Question: Game Rule: Clicking a light toggles itself and its adjacent (up, down, left, right) lights. What is the minimum number of clicks required to turn off all the lights?
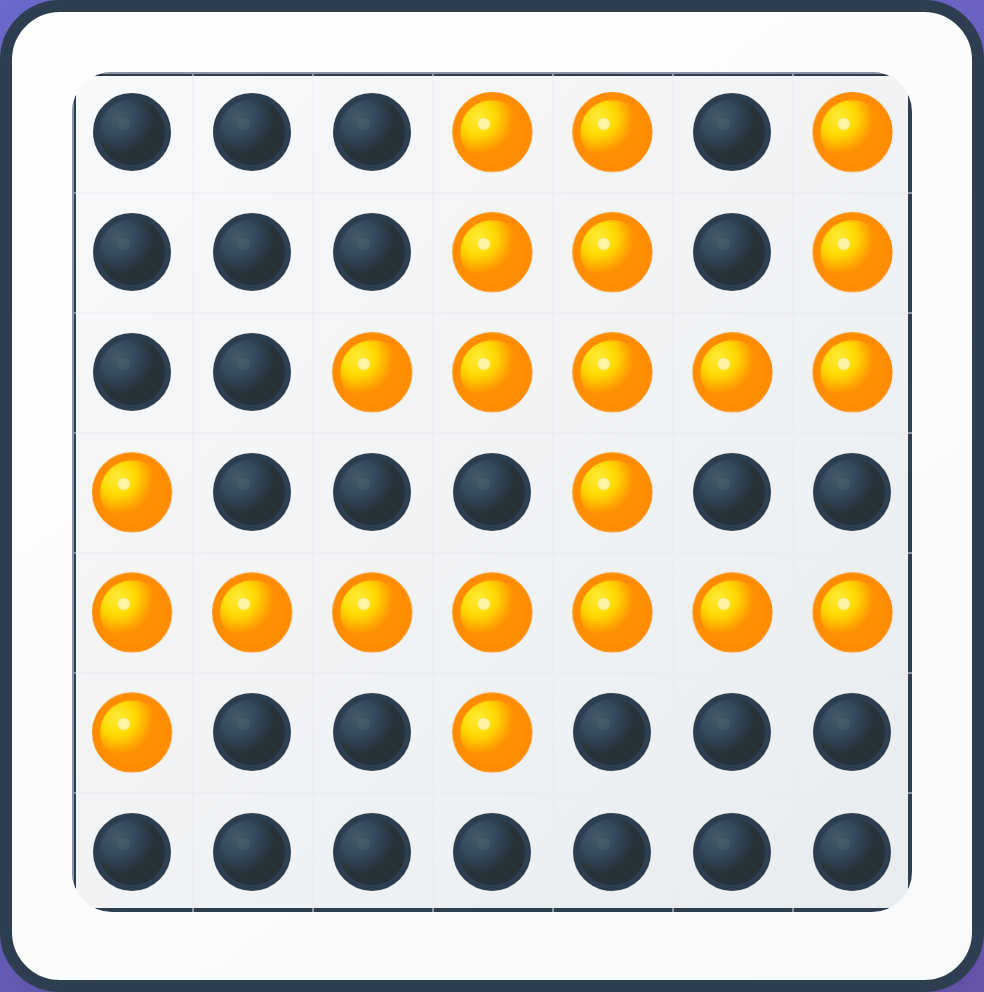
Answer: 7